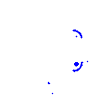
Particle: kaon